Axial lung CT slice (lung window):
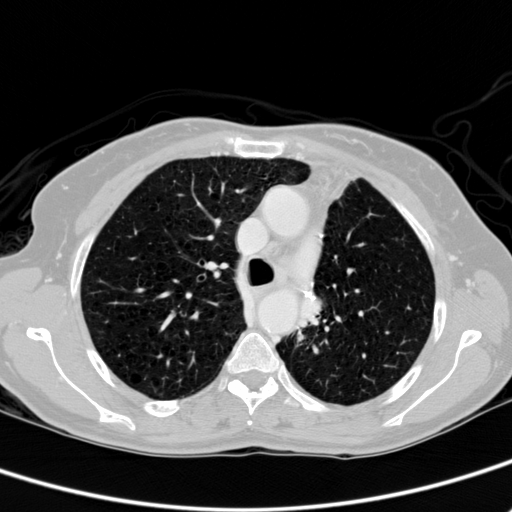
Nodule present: no